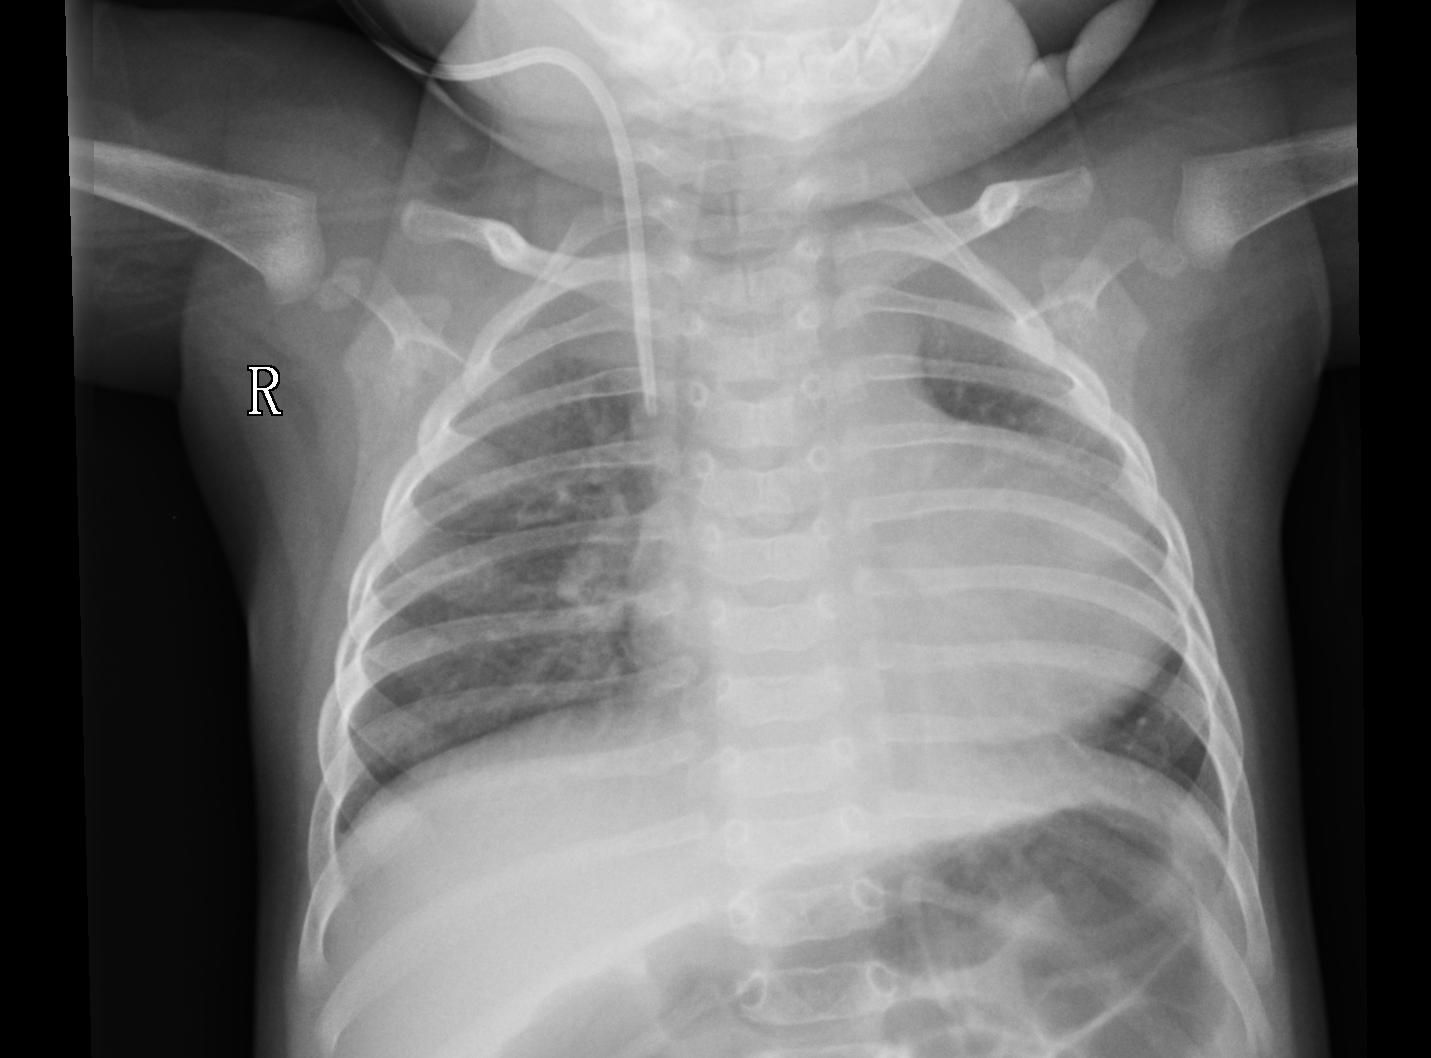
Diagnosis: PNEUMONIA